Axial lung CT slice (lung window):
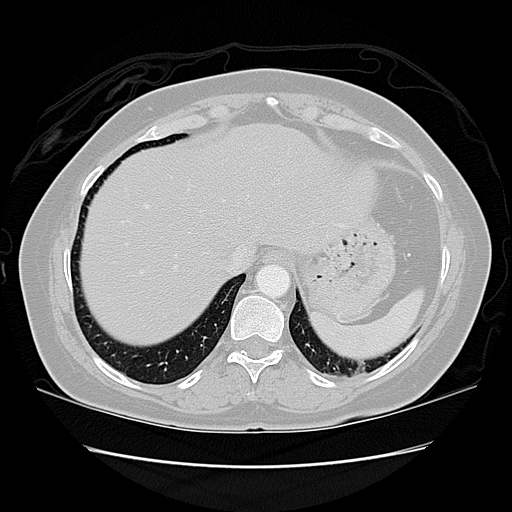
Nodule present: no